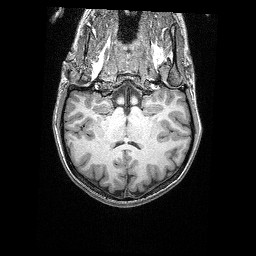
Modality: T1w
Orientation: sagittal
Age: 23
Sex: female
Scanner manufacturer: siemens
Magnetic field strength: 3 T
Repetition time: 2.4 s
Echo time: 0.03 s